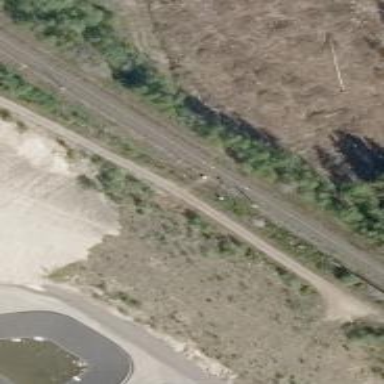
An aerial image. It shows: Railway track with continuous electrified contact lines.